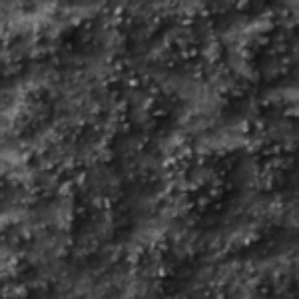
Label: frost